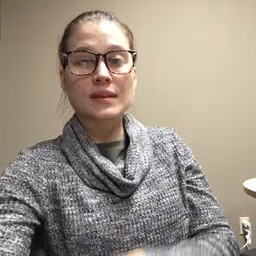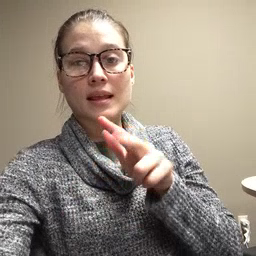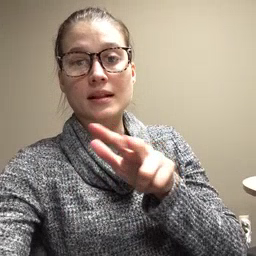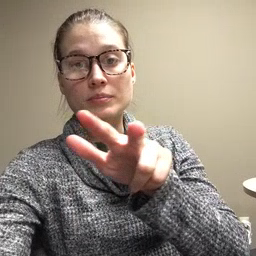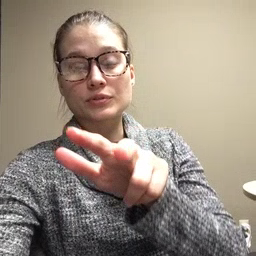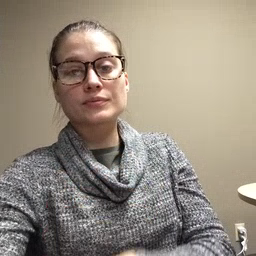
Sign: helicopter